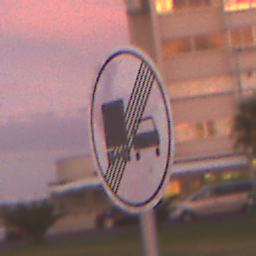
Verkehrszeichen: EndeUeberholverbotKraftfahrzeuge
Umgebung: Outdoor, Urban
Tageszeit: SunriseSunset
Wetter: PartlyCloudy
Licht: Natural
Jahreszeit: NotSpecified
Kontrast: MediumContrast